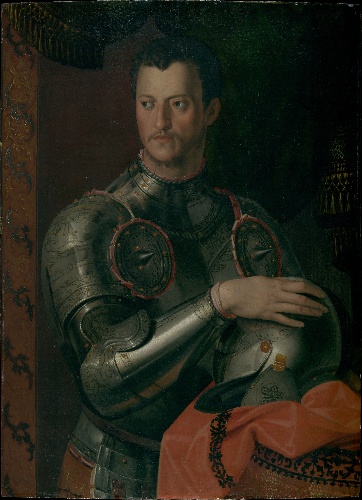
Title: Cosimo I de' Medici (1519–1574)
Artist: Bronzino
Artist bio: Italian, Monticelli 1503–1572 Florence
Object type: Painting
Classification: Paintings
Medium: Oil on wood
Dimensions: 37 3/4 x 27 3/4 in. (95.9 x 70.5 cm)
Department: European Paintings
Credit line: Rogers Fund, 1908
Accession year: 1908
Repository: Metropolitan Museum of Art, New York, NY
Tags: Armor|Men|Portraits